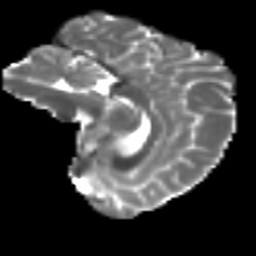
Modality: T2w
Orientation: sagittal
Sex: female
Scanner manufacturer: ge
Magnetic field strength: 3 T
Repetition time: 7 s
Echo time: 0.08 s